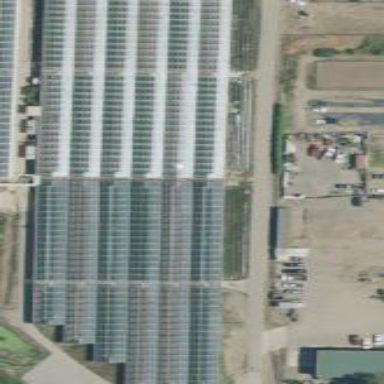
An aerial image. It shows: Greenhouse.